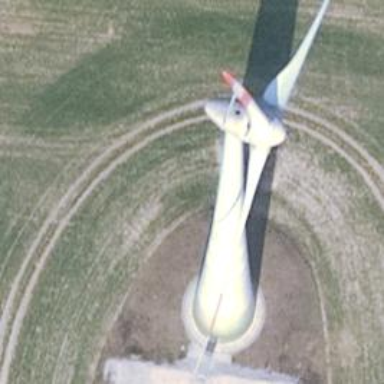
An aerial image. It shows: Wind turbine generator that utilizes wind as its source for generating electricity. It is of the horizontal axis type.